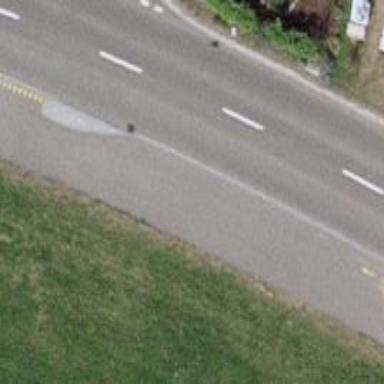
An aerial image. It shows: Asphalt cycleway.